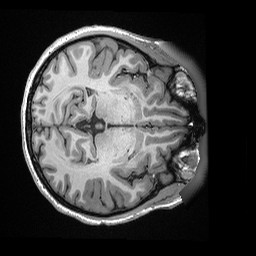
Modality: T1w
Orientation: axial
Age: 35
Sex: female